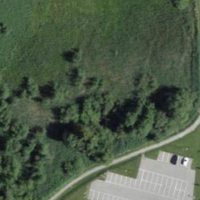
EUNIS habitat code: 25
Species observed at this site:
Tettigonia cantans
Primula veris
Caltha palustris